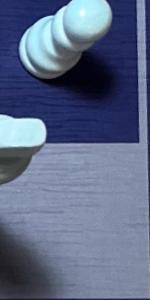
Label: Empty